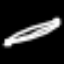
Label: pencil